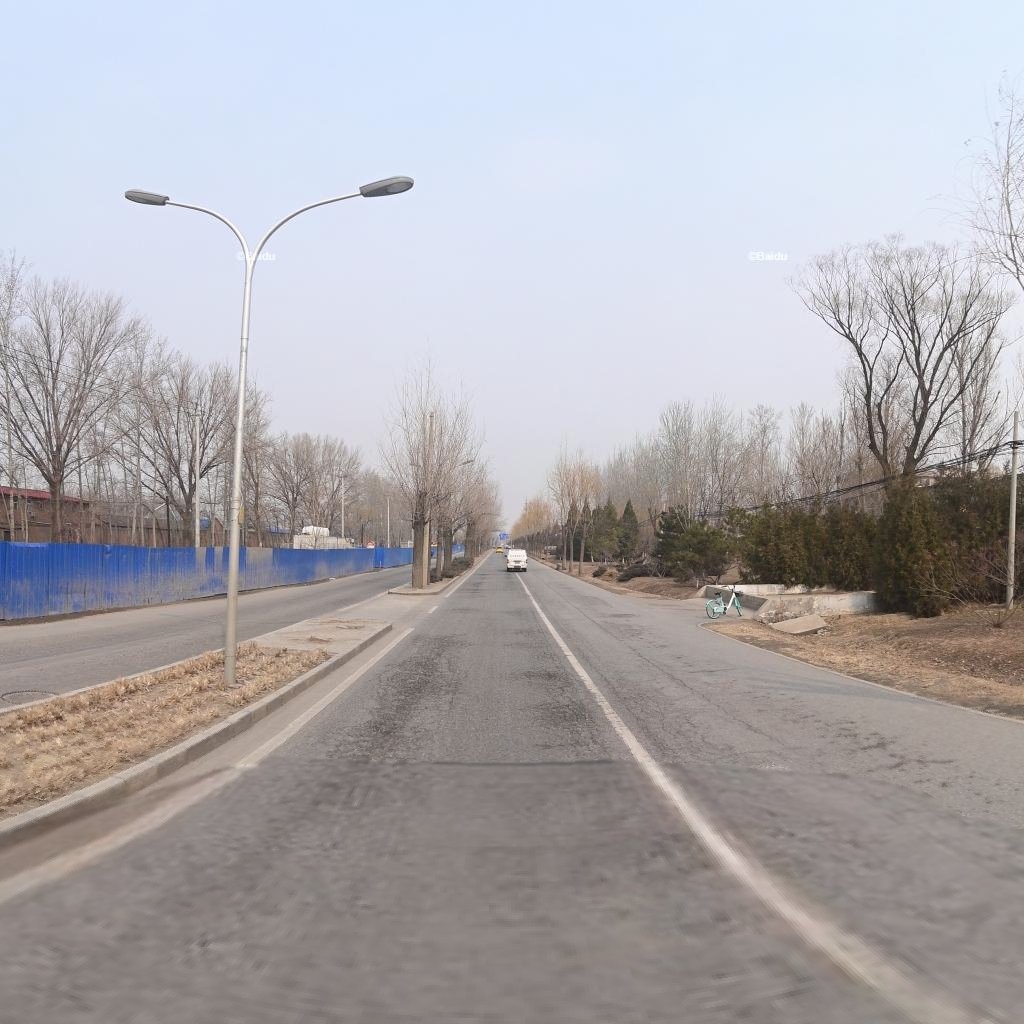
Region: Haidian
Road damage annotations: alligator crack, manhole cover